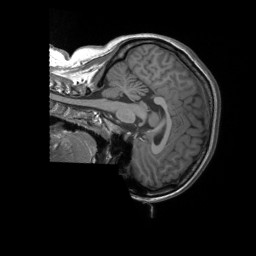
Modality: T1w
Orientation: sagittal